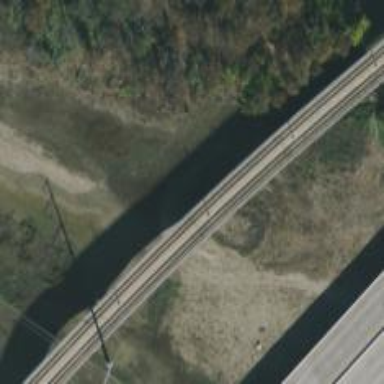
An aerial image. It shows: Bridge for light rail railway with electrified contact lines.